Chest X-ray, PA view. Patient: 52 years old, sex F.
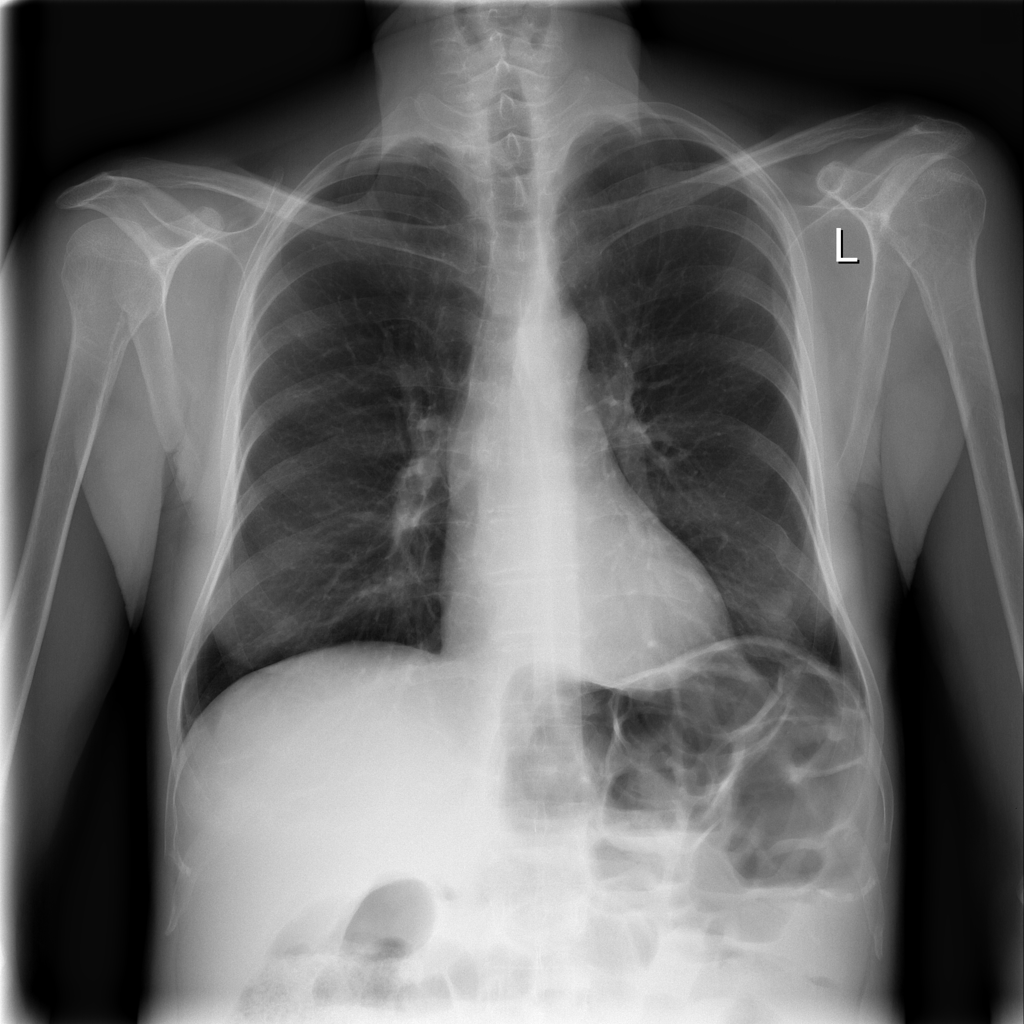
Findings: No Finding